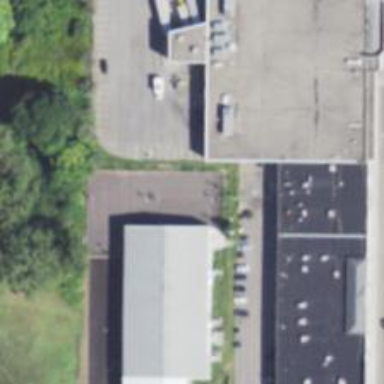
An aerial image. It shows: Commercial building with flat roof.